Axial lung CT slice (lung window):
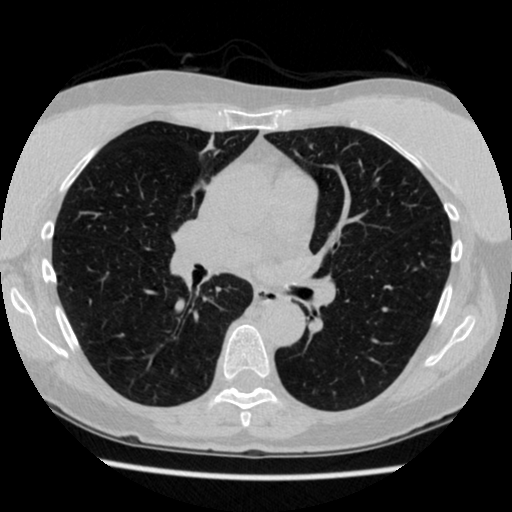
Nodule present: no